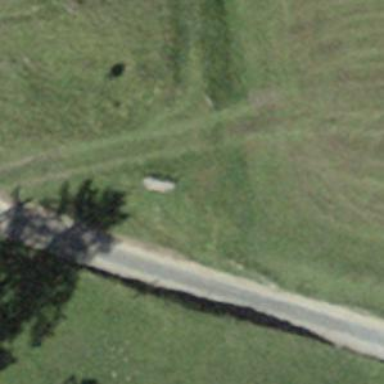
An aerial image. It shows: Bench.